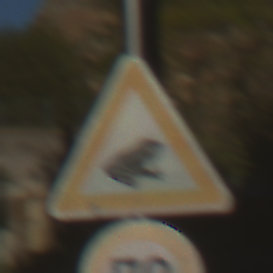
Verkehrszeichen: AmphibienwanderungLinks
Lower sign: Geschwindigkeit70
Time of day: MorningAfternoon
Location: Outdoor (Suburban)
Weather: Clear
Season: NotSpecified
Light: Natural